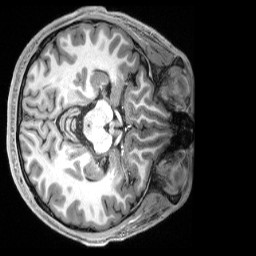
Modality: T1w
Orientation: axial
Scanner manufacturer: siemens
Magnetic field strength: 3 T
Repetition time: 2.5 s
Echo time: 0.00231 s